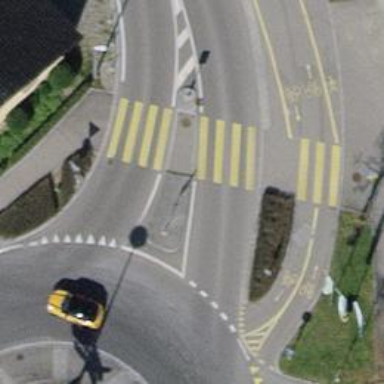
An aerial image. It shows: Traffic calming island.